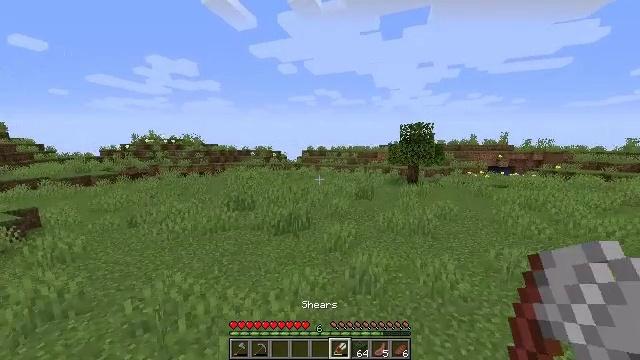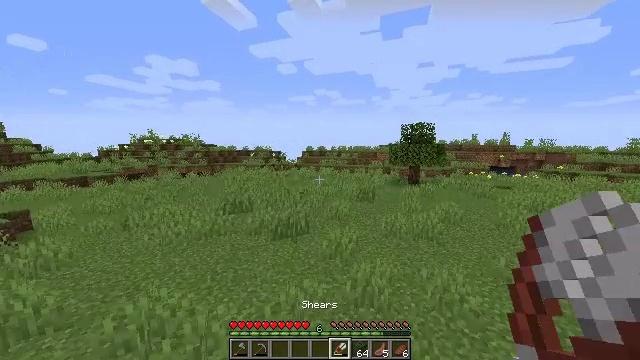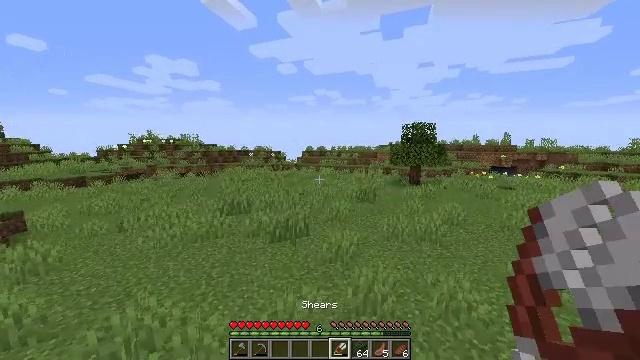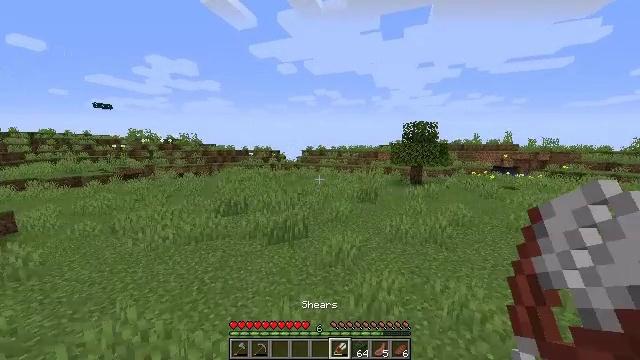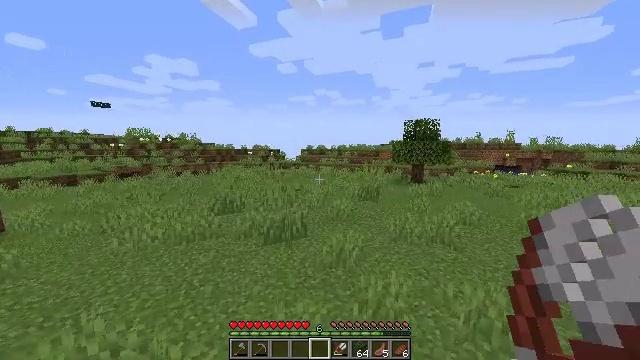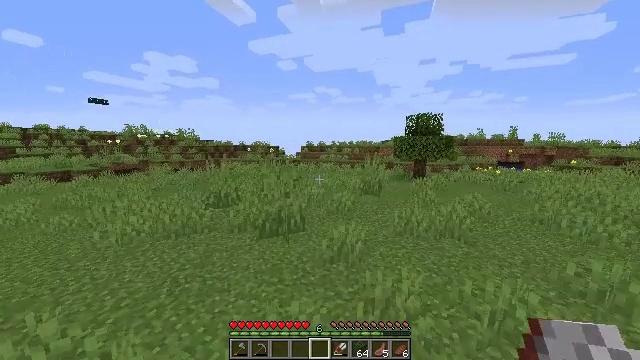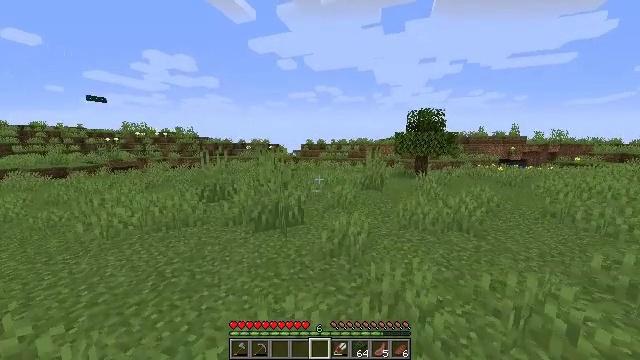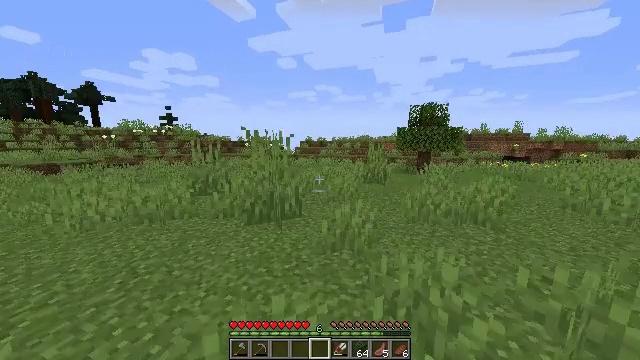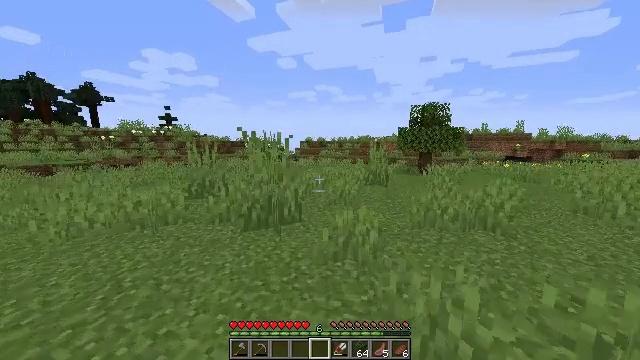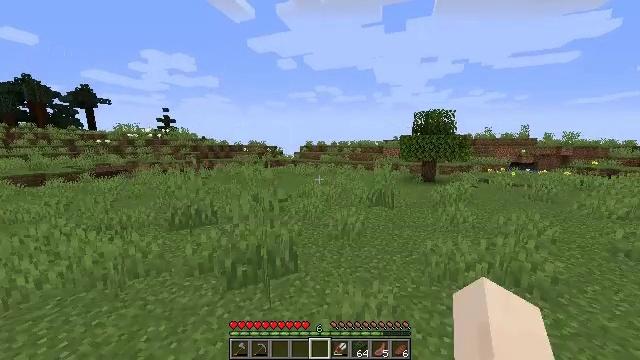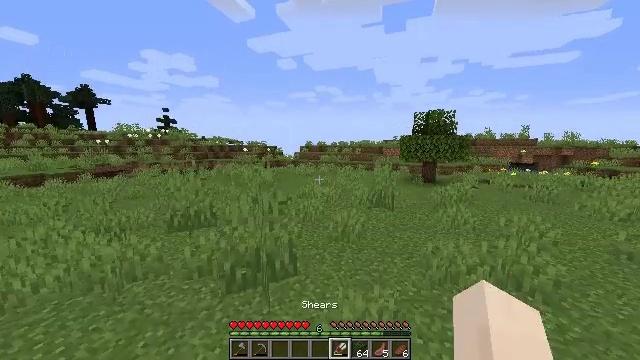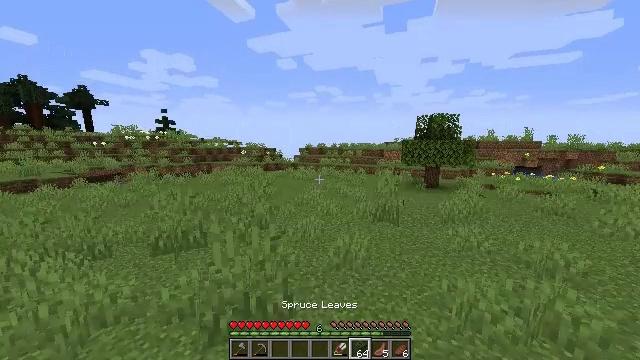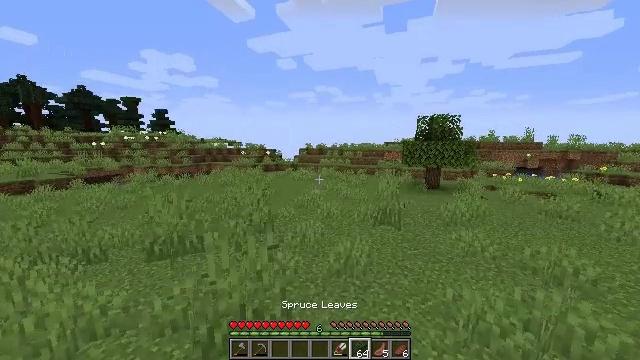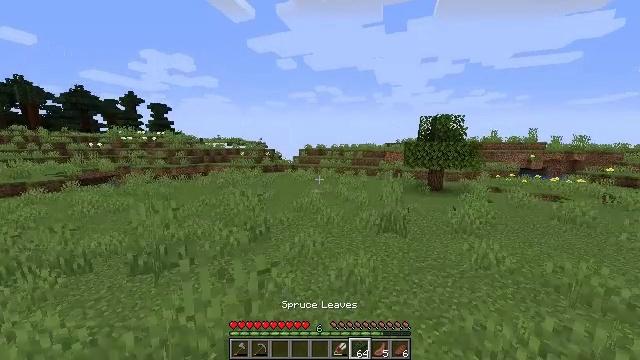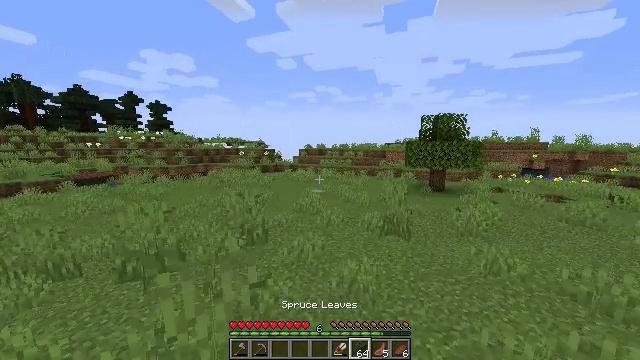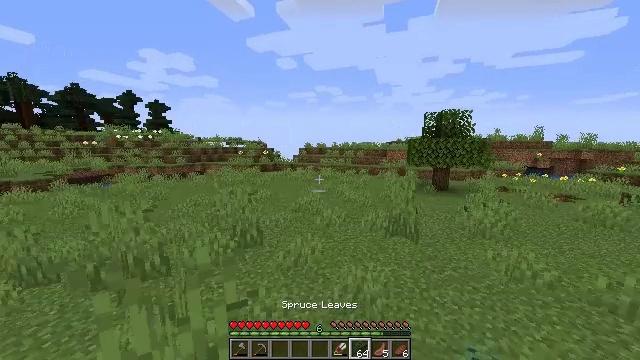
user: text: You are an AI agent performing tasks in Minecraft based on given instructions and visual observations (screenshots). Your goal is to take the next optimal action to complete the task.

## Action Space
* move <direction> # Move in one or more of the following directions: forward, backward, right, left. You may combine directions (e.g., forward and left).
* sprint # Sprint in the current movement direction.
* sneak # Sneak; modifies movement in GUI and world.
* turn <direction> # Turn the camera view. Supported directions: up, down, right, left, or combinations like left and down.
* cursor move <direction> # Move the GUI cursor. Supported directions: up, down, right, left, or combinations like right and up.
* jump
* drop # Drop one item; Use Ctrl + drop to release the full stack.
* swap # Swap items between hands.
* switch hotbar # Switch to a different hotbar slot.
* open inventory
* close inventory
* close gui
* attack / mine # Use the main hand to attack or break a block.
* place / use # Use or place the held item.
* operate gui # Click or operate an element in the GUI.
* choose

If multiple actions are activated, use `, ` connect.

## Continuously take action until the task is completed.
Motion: motion action
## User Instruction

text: Create a white carpet using wool.
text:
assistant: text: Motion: move forward, sprint, jump
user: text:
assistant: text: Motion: move forward, sprint, jump
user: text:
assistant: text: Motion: move forward, sprint, jump
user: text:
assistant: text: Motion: move forward, sprint, jump
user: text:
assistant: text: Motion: move forward, sprint, jump
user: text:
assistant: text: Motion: move forward, sprint, jump
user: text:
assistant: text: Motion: move forward, sprint, jump
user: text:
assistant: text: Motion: move forward, sprint, jump
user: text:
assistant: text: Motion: move forward, sprint, jump
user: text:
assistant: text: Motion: move forward, sprint, jump
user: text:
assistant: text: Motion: move forward, sprint, jump
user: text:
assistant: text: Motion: move forward, sprint, jump
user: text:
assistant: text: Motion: move forward, sprint, jump
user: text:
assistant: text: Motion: move forward, sprint, jump
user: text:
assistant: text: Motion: move forward, sprint, jump
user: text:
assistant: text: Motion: move forward, sprint, jump
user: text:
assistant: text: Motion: move forward and move right, sprint, jump
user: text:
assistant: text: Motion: move forward and move right, sprint, jump
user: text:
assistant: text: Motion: move forward, sprint, jump
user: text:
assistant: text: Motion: move forward, sprint, jump
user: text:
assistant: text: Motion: move forward, sprint, jump
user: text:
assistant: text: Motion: move forward, sprint, jump
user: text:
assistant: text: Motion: move forward, sprint, jump
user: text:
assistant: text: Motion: move forward, sprint, jump
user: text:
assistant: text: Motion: move forward, sprint, jump
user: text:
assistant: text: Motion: move forward, sprint, turn down, jump
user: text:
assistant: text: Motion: move forward, sprint, turn down, jump
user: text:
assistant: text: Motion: move forward, sprint, turn down, jump
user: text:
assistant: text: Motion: move forward, sprint, turn down, jump
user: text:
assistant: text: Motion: move forward, sprint, jump